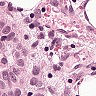
Metastatic tissue present: yes